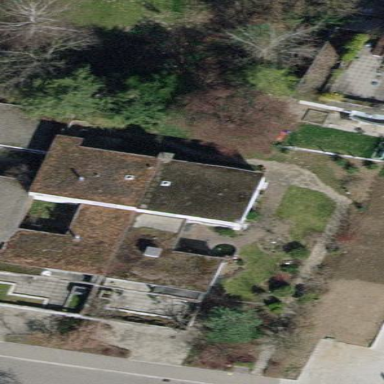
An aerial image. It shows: Terrace building.